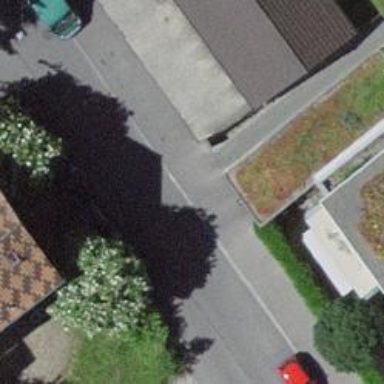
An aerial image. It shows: Parking entrance.